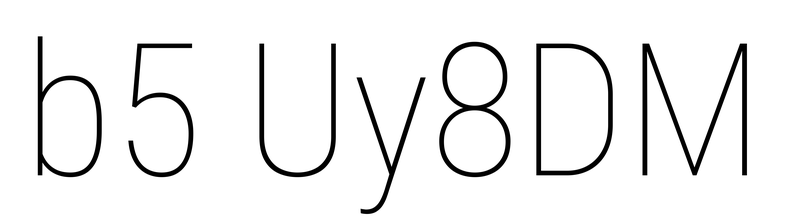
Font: Roboto_Condensed_Thin